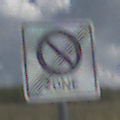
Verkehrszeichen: EndeEingeschraenktesHalteverbotZone
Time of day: Midday
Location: Outdoor (Nature)
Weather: PartlyCloudy
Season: NotSpecified
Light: Natural